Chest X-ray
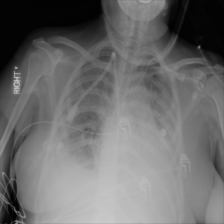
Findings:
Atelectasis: negative
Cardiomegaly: negative
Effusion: positive
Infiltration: positive
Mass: negative
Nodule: negative
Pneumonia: negative
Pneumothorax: negative
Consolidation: negative
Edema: negative
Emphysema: negative
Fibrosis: negative
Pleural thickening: negative
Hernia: negative